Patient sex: F
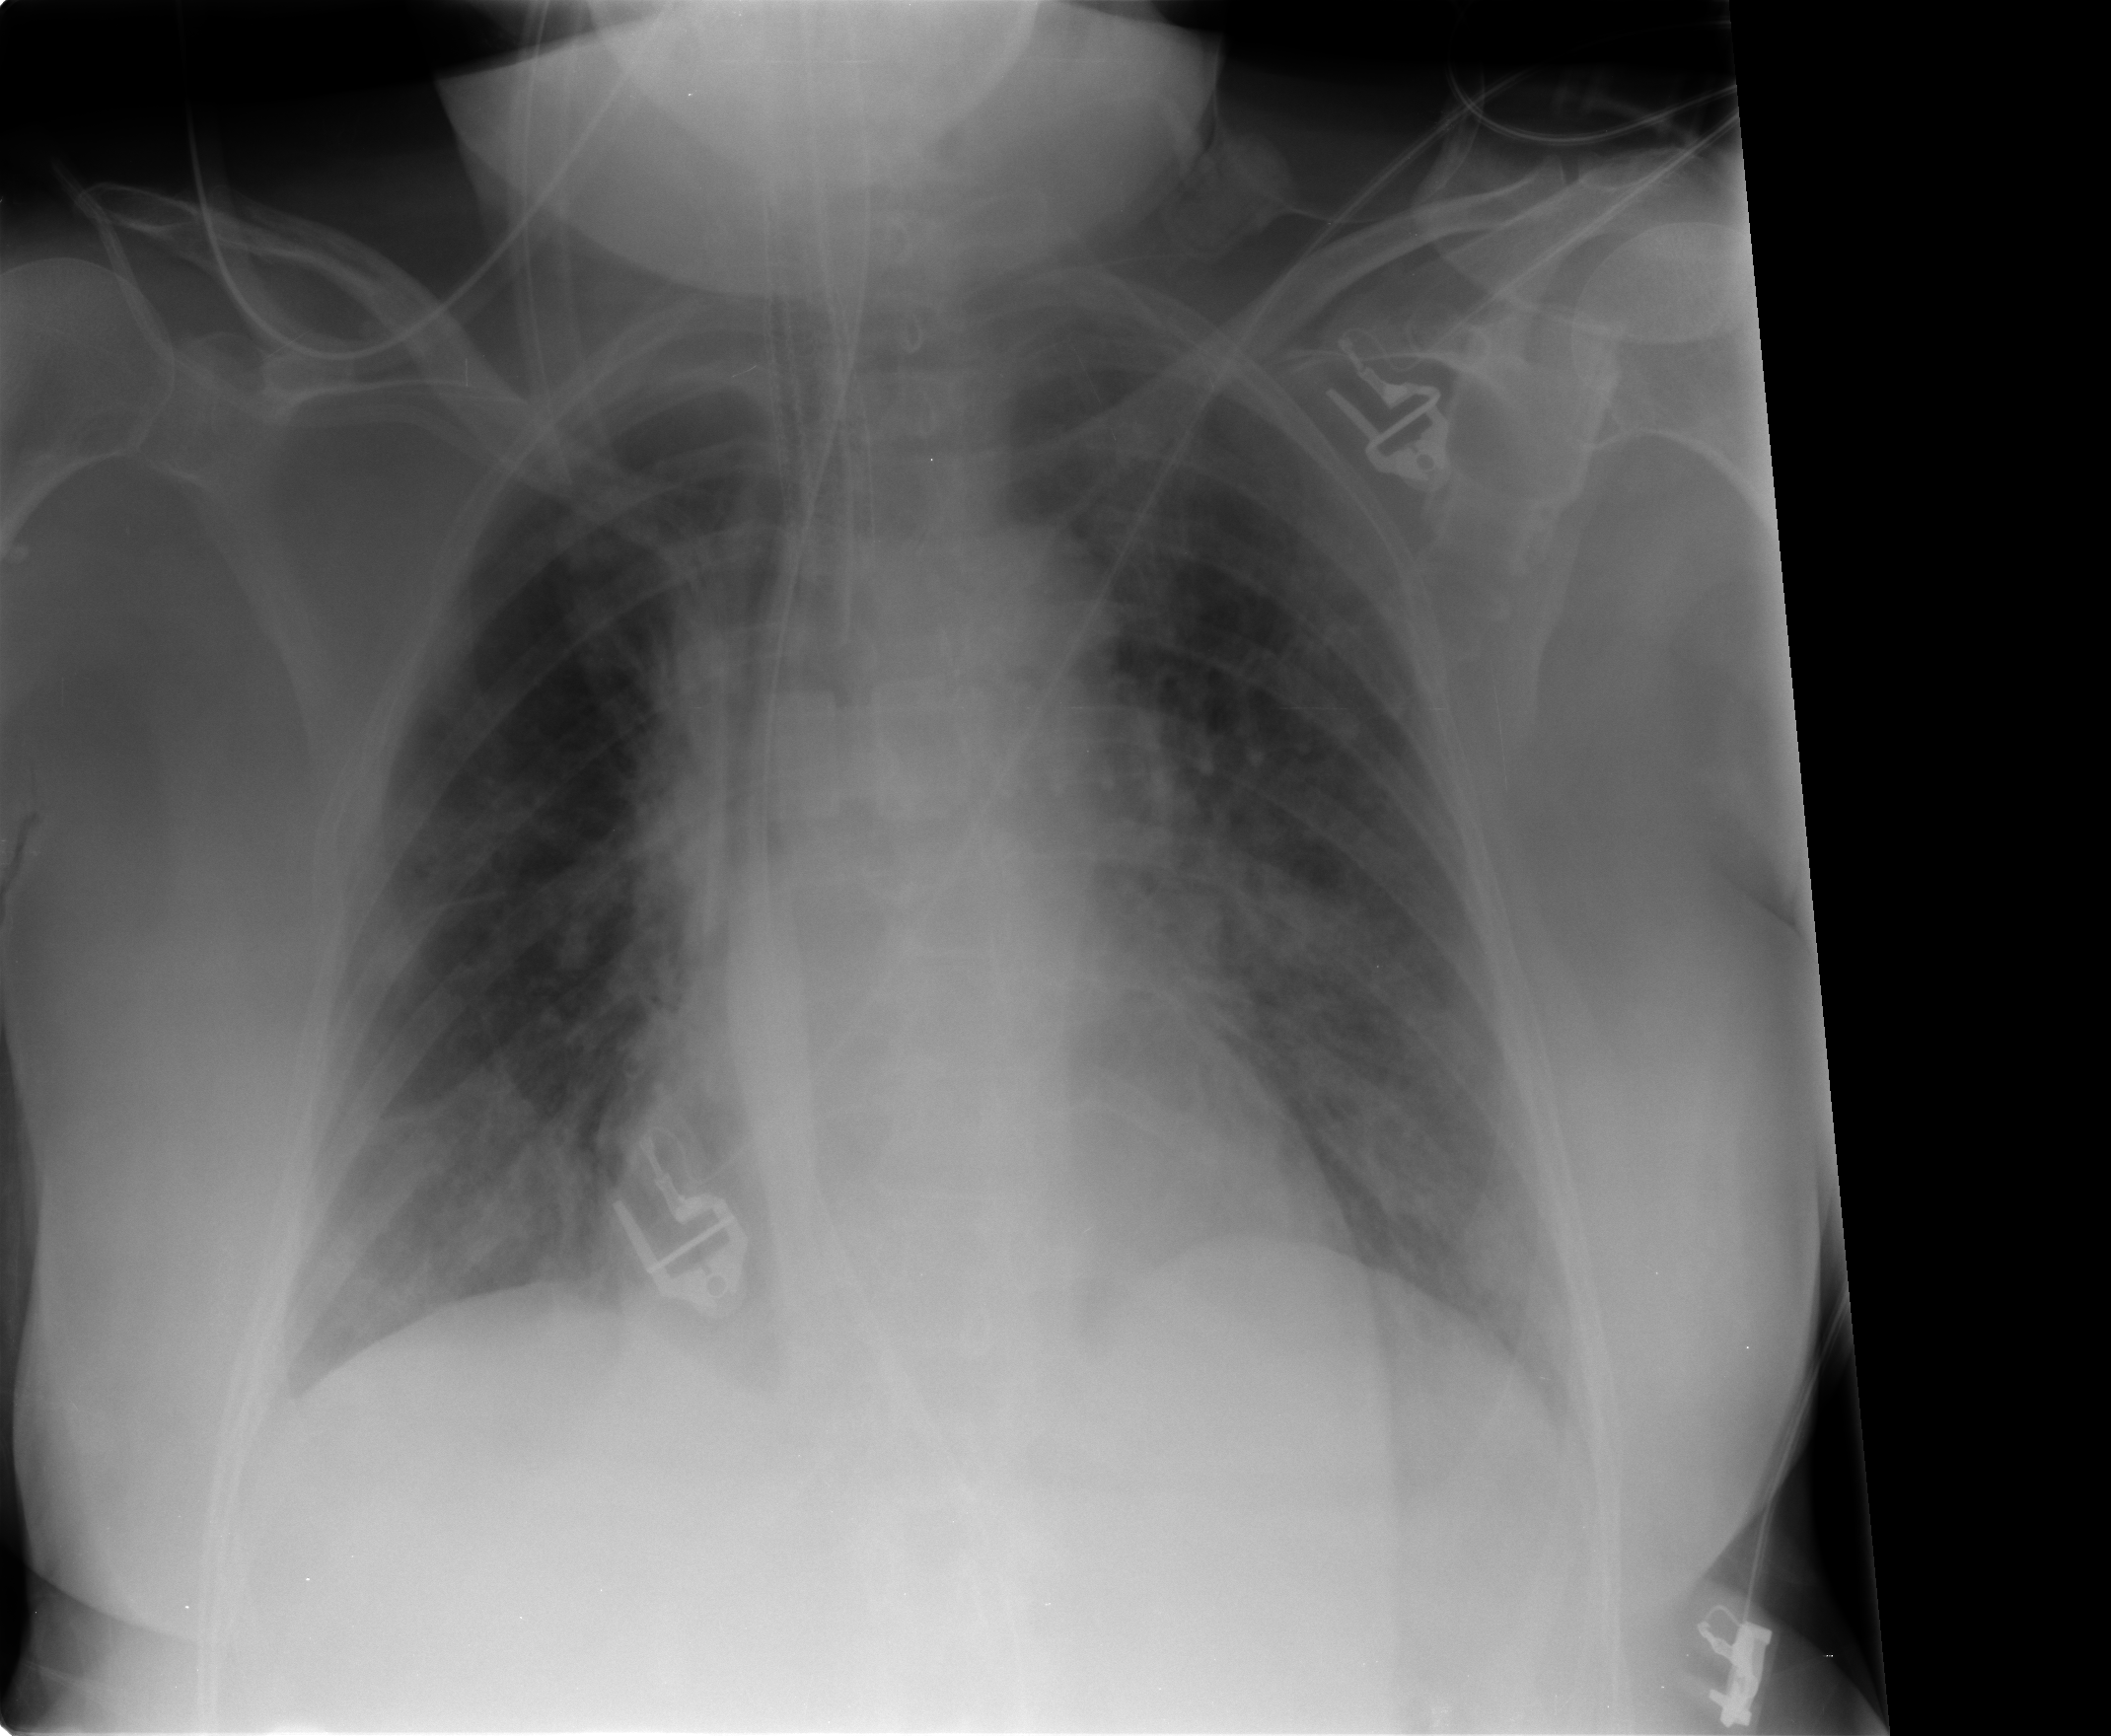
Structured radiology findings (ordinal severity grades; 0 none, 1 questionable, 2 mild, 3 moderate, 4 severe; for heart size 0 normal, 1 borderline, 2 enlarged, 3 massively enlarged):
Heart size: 1
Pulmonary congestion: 2
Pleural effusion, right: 0
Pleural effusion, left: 2
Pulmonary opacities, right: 2
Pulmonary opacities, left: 2
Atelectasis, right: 2
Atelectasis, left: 1